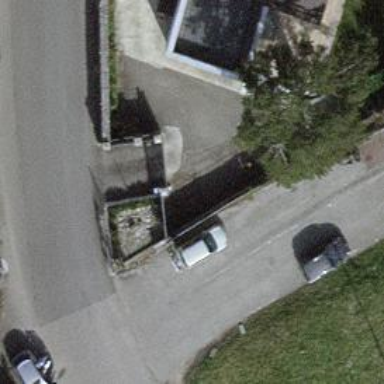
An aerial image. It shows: Gate.